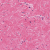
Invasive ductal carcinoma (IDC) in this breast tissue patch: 0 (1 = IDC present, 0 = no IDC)